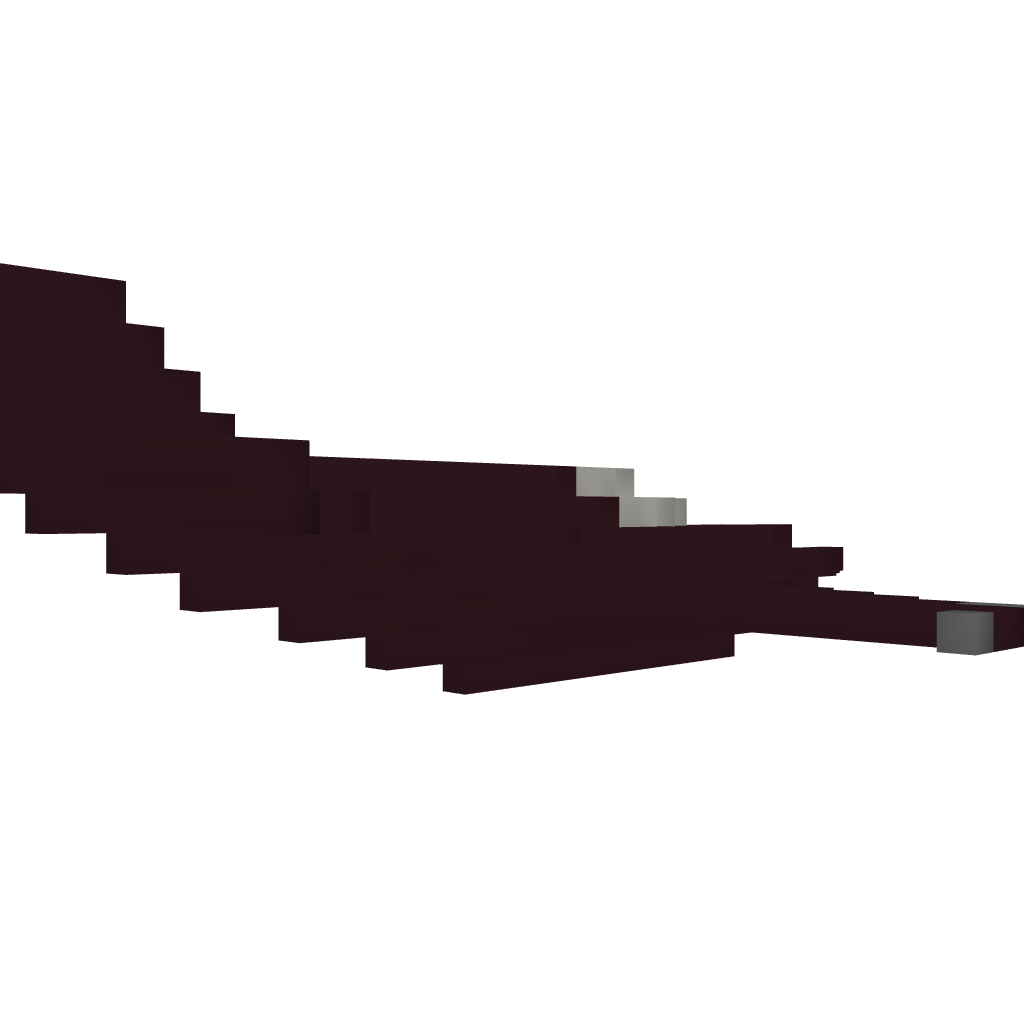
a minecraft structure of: P-51 Mustang